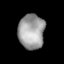
Tissue: lung
Cell type: Epithelial cells
Senescence score: 0.1879
Nuclear area (px): 890
Mean DAPI intensity: 158.387